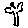
Label: tree